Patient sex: M
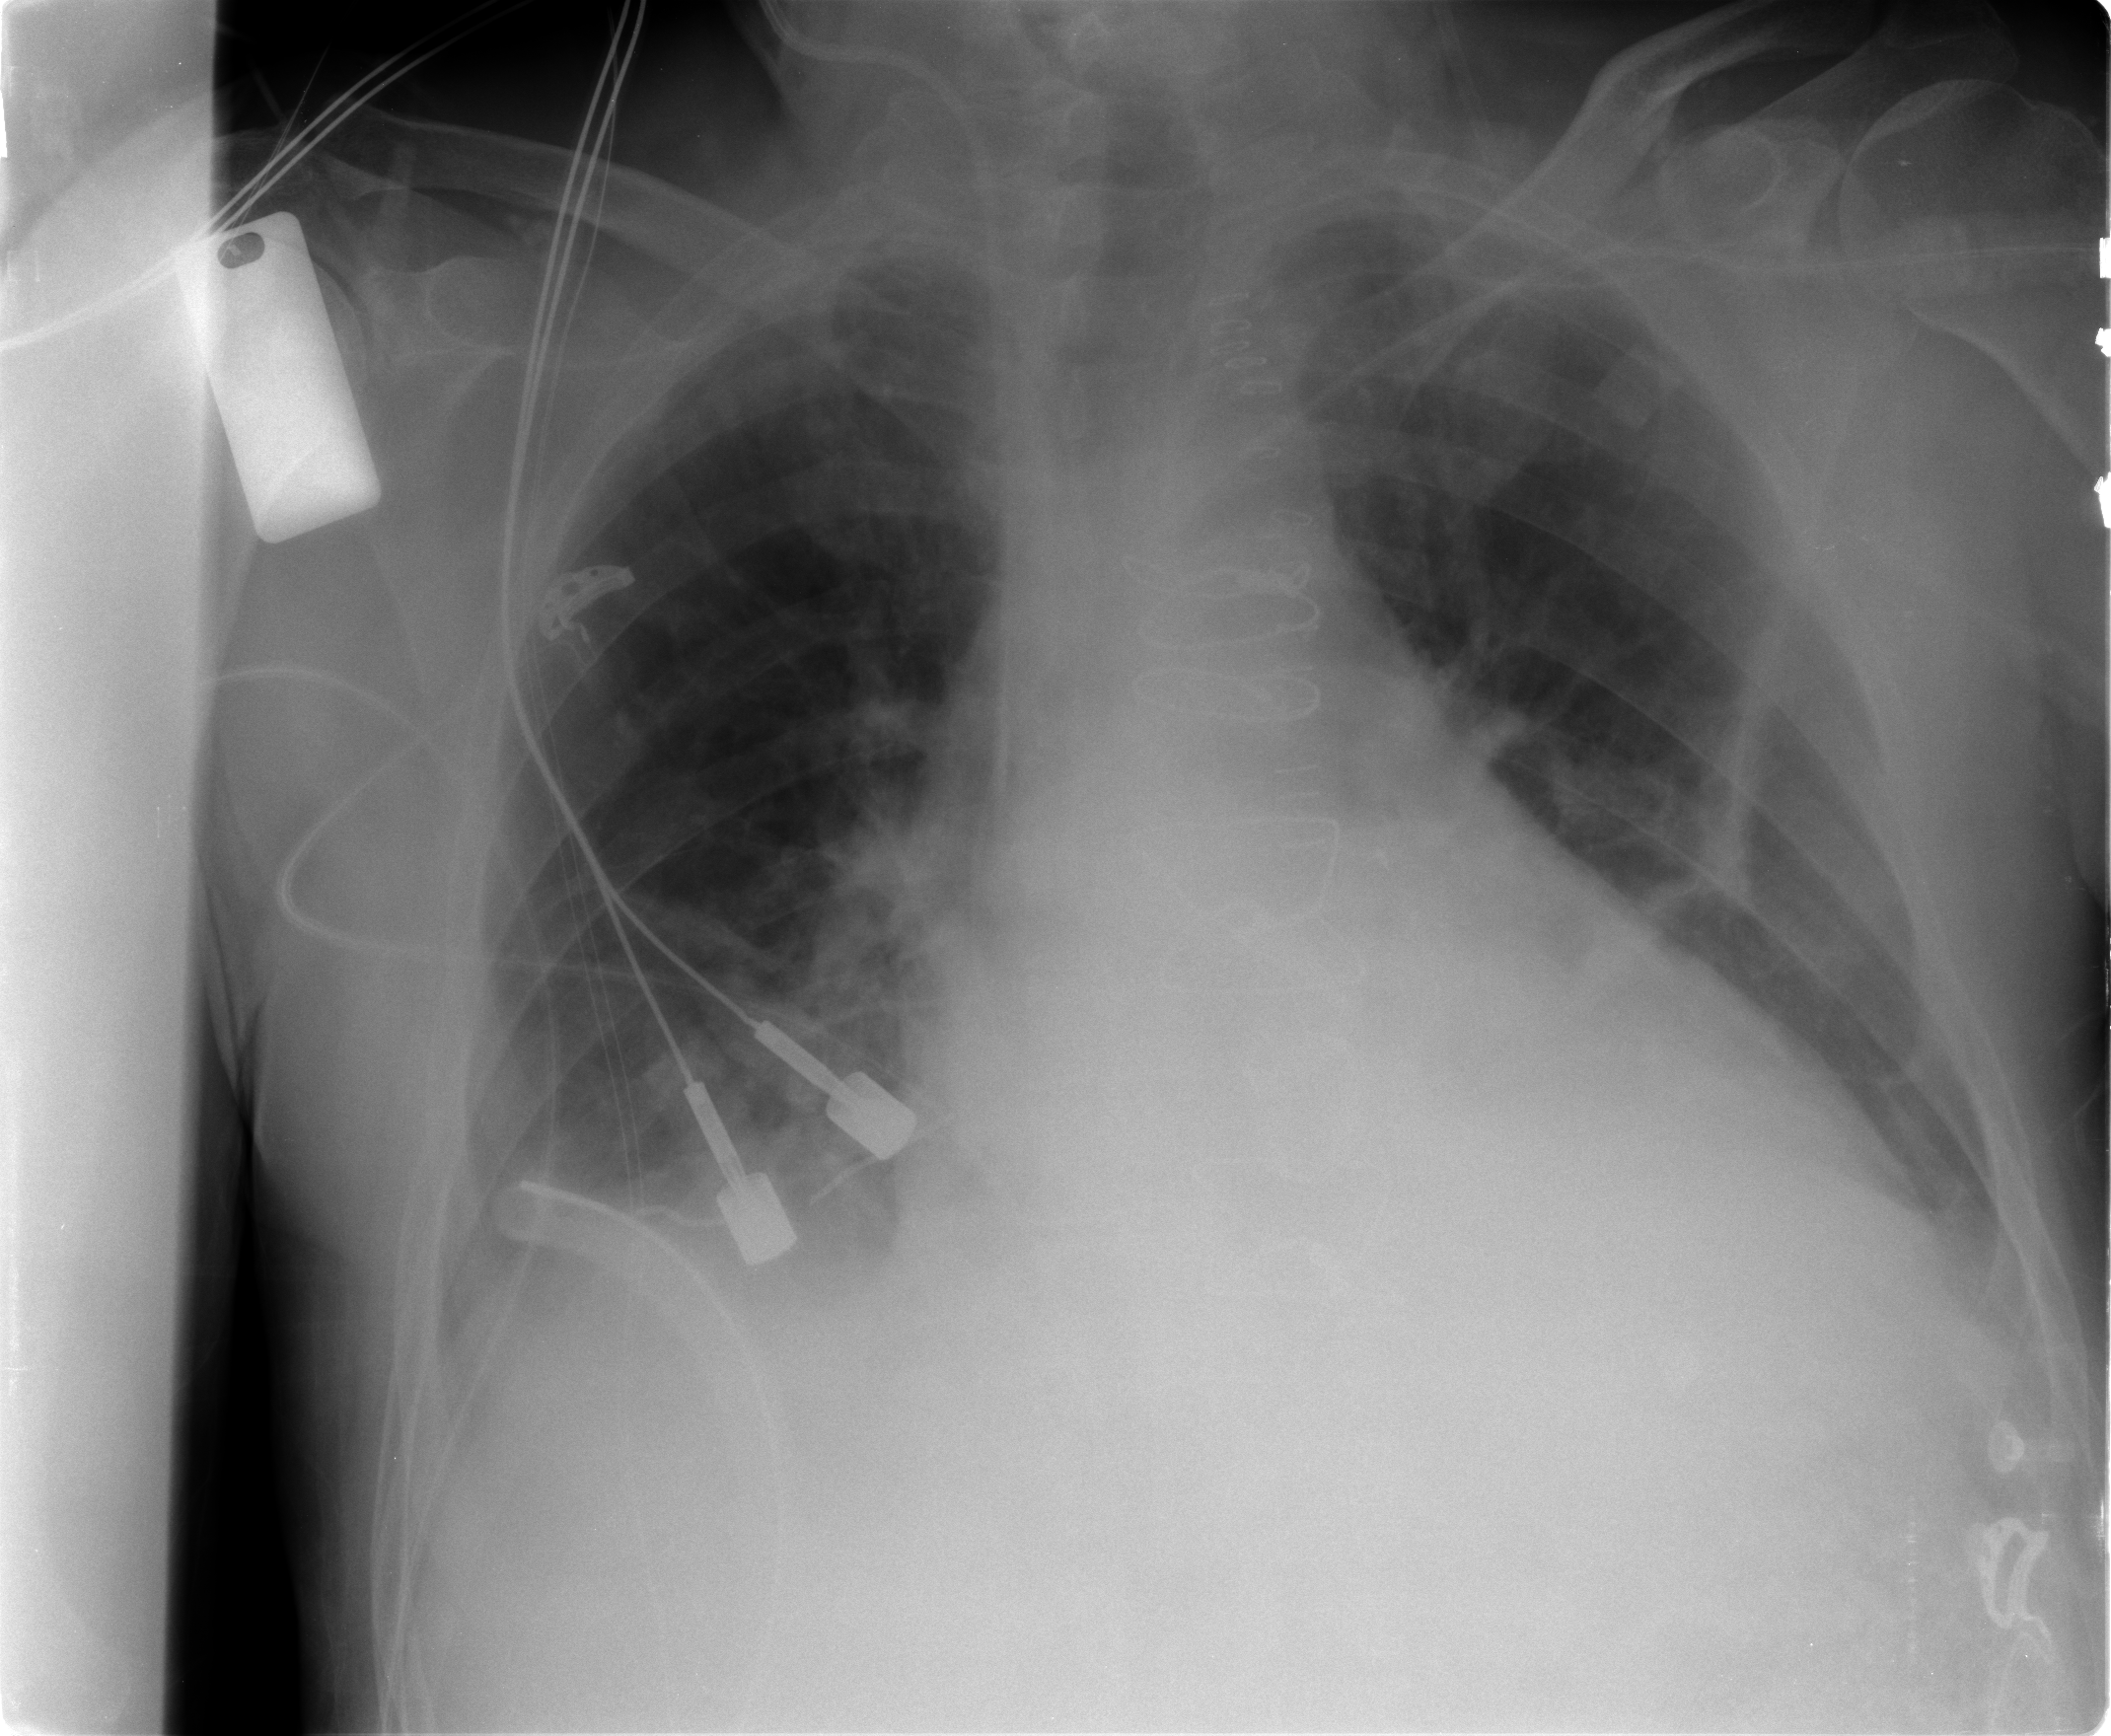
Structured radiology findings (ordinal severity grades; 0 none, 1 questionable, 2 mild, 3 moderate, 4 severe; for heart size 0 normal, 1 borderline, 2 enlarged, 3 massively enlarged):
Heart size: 2
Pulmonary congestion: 2
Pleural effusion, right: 2
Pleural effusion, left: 1
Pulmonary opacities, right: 1
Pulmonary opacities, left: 0
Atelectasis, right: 2
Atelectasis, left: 2